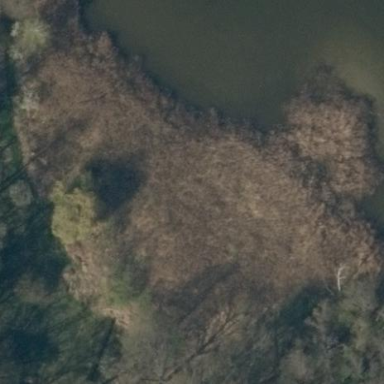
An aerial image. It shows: Wetland area dominated by reedbeds.